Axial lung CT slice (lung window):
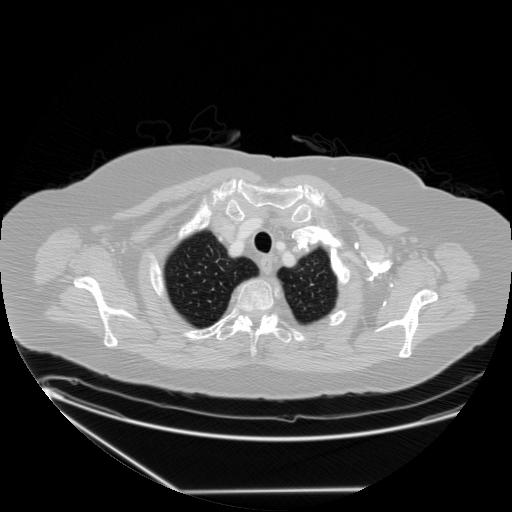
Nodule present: no